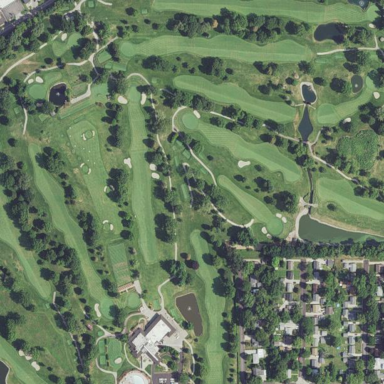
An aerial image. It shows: Golf course surrounded by greenery.